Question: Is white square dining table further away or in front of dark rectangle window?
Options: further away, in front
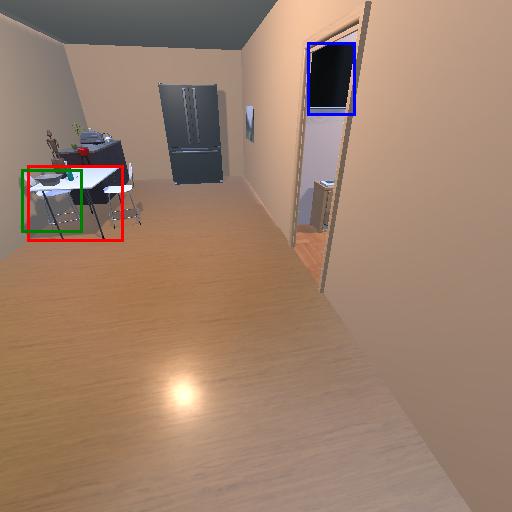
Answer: further away